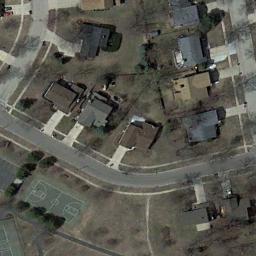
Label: basketball_court